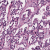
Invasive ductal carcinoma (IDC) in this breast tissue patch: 1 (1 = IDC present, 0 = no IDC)